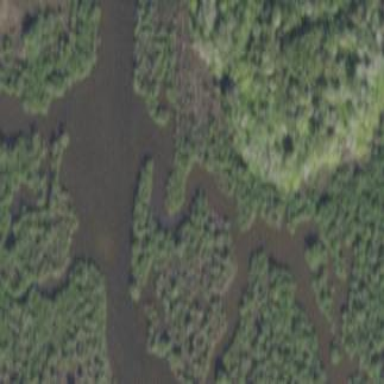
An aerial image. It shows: Wetland area.